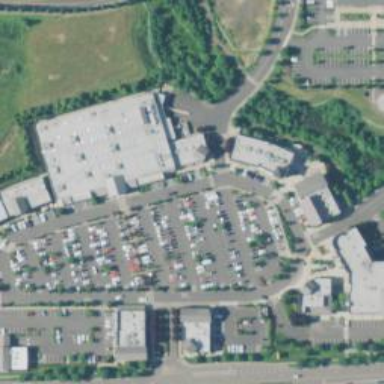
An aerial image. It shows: Retail area.